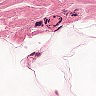
Metastatic tissue present: no